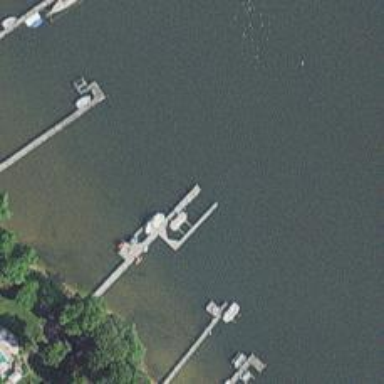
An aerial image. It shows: Man-made pier.